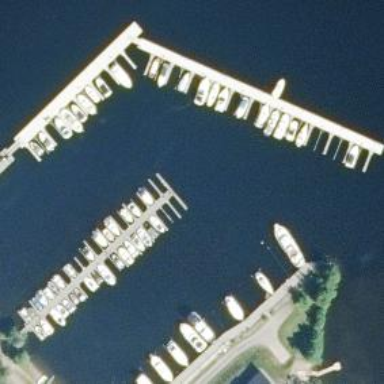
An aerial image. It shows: Man-made pier.